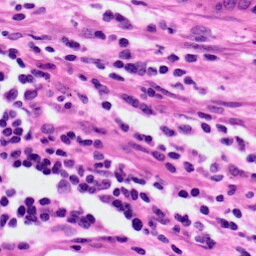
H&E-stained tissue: Lung